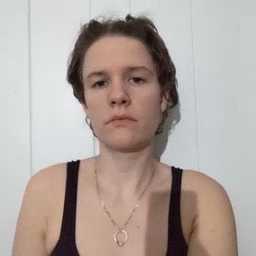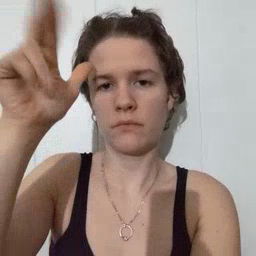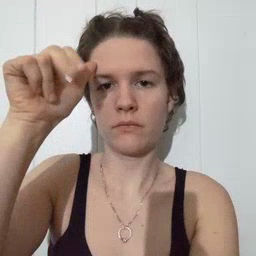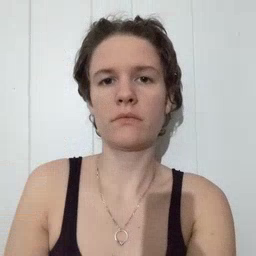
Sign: horse